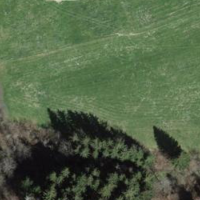
EUNIS habitat code: 52
Species observed at this site:
Gryllus campestris